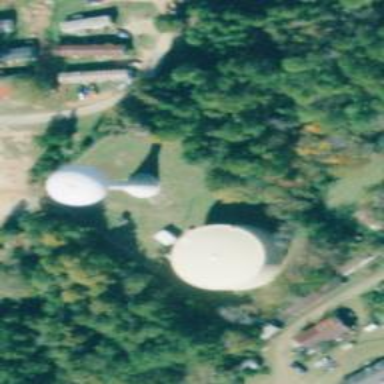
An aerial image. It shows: Water tower that is man-made.